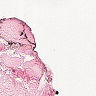
Metastatic tissue present: no